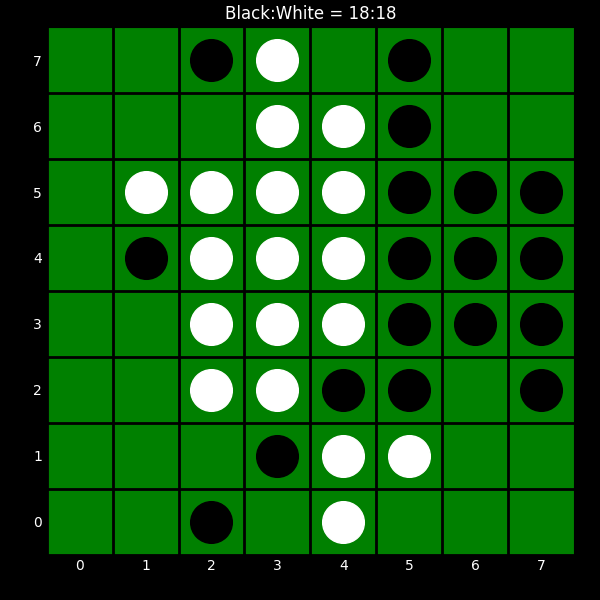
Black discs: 18
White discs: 18